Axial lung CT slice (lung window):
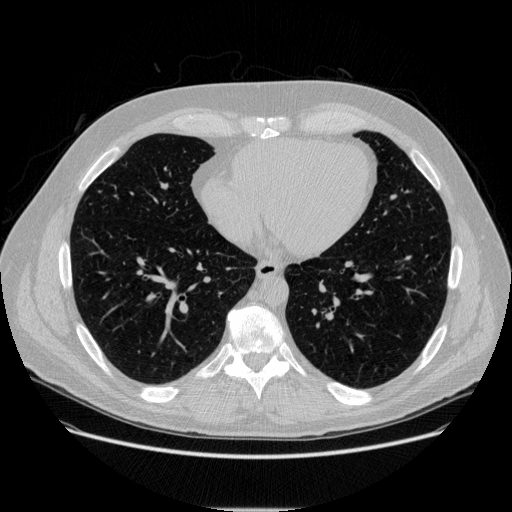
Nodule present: no